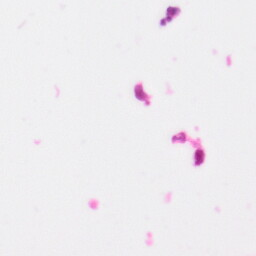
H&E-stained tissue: Colon